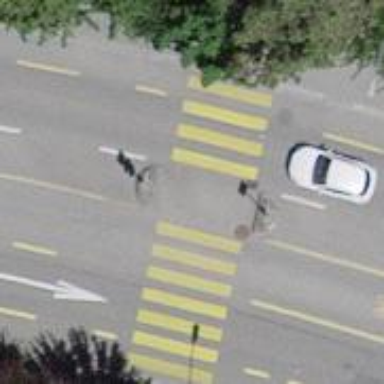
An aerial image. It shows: Uncontrolled crossing with zebra marking and island.